Field crop: tomato
Growth stage: 1
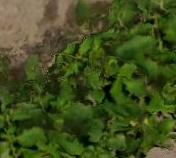
Species: tomato